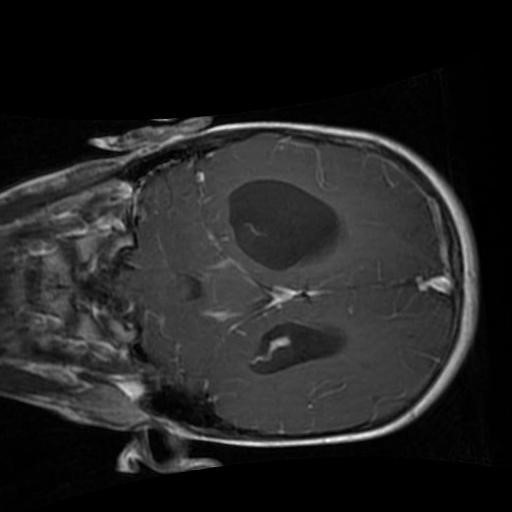
Label: brain_glioma